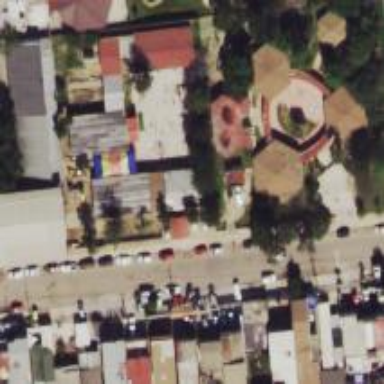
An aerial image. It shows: Kindergarten.